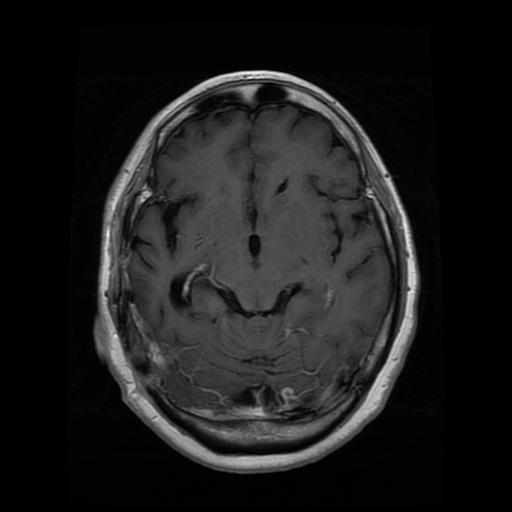
Label: glioma